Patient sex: M
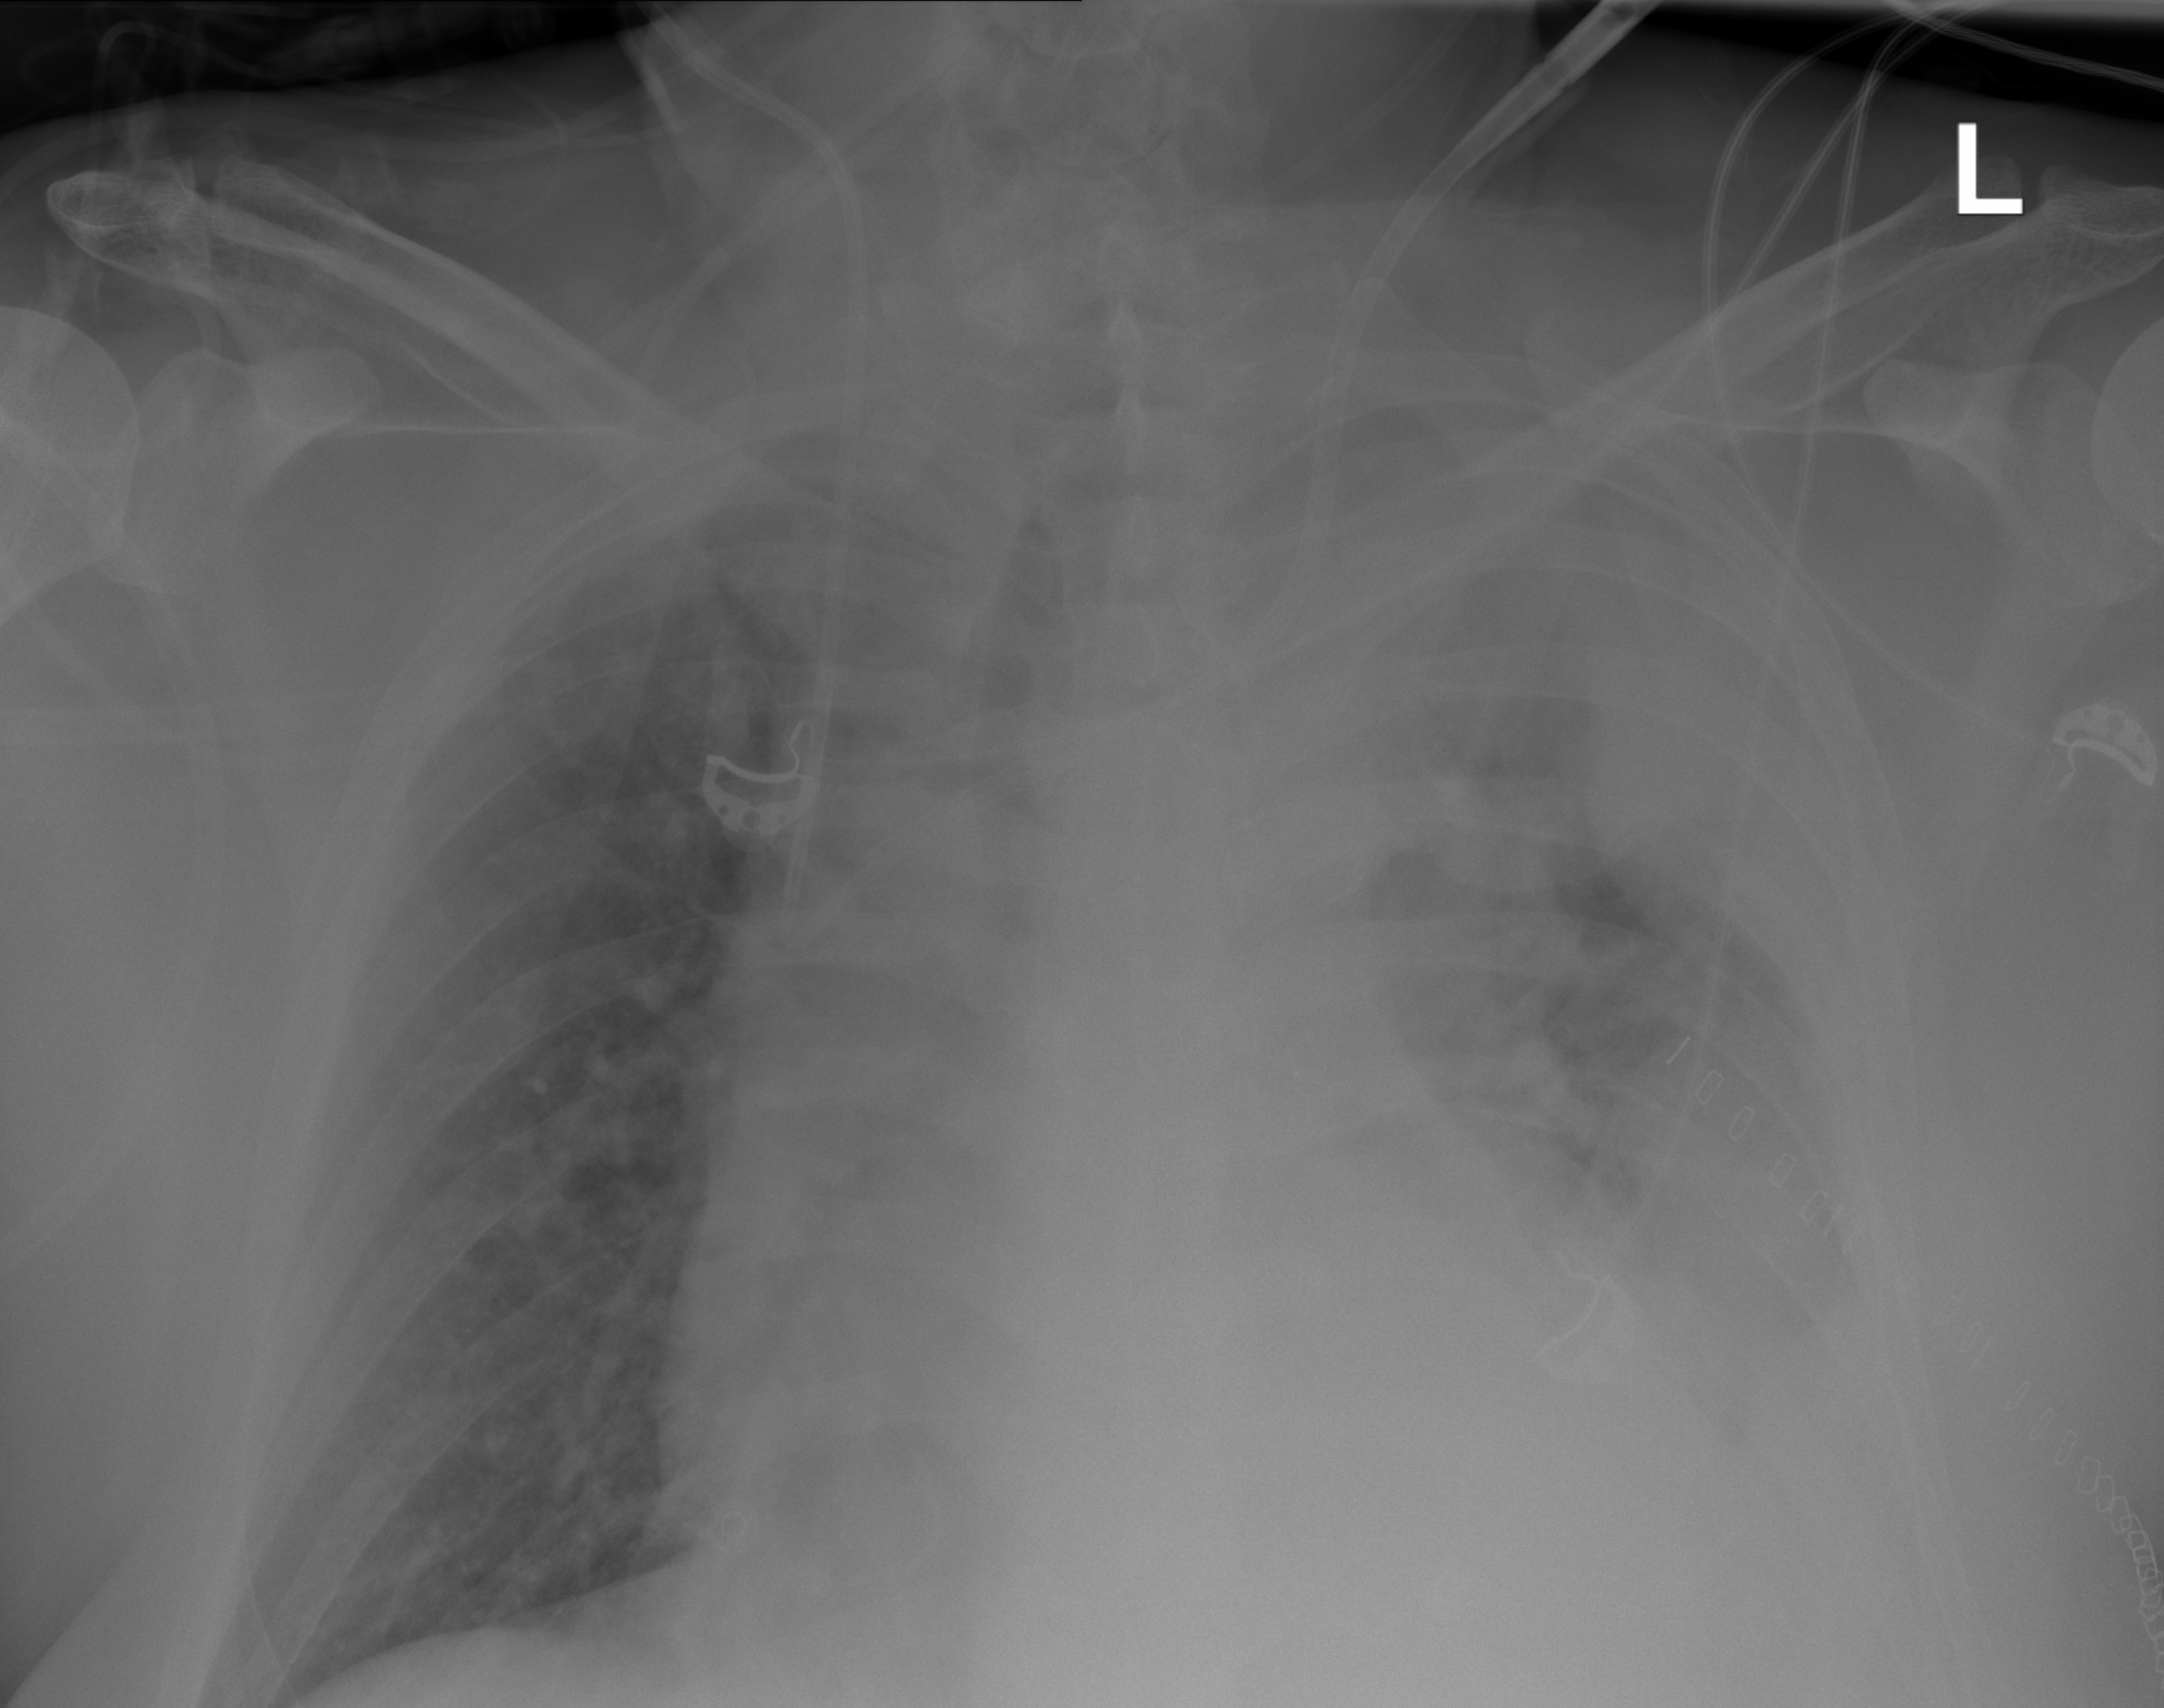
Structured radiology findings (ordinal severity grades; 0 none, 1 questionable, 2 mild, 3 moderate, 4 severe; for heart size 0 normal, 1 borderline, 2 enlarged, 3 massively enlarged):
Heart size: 2
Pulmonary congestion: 0
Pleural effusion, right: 0
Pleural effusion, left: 3
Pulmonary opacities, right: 0
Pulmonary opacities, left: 2
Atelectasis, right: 0
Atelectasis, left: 3